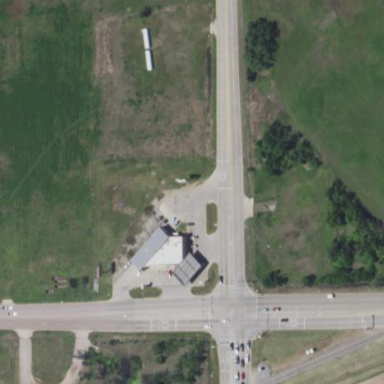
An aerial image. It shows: Fuel station.